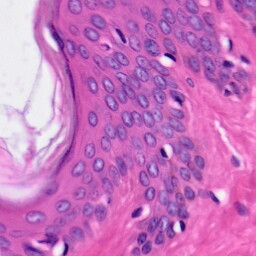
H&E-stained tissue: Skin